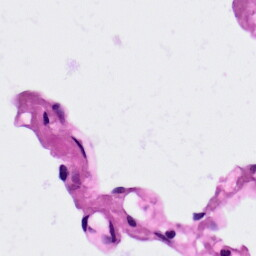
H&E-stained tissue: Lung